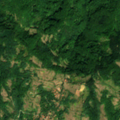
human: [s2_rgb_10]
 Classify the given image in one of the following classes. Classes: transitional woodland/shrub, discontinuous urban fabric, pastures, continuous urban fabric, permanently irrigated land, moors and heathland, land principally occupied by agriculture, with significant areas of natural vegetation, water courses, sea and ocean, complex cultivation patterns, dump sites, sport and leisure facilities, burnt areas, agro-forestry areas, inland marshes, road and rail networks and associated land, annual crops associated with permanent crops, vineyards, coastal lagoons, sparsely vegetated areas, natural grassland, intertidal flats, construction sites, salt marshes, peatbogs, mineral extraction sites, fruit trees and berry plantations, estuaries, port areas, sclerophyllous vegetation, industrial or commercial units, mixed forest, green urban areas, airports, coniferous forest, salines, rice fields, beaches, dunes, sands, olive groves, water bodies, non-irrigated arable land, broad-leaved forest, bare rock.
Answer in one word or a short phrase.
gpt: complex cultivation patterns, land principally occupied by agriculture, with significant areas of natural vegetation, broad-leaved forest